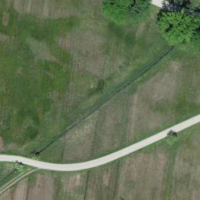
EUNIS habitat code: 23
Species observed at this site:
Lysimachia vulgaris